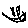
Label: smiley face